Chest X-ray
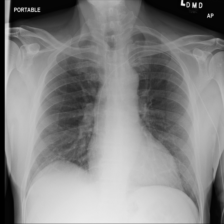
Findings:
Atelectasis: negative
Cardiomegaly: negative
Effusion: negative
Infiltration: negative
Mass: negative
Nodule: negative
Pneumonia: negative
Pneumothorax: negative
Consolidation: negative
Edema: negative
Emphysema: negative
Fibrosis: negative
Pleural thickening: negative
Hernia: negative